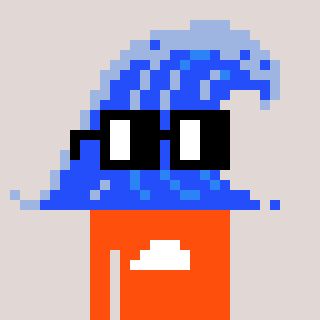
a pixel art character with square black glasses, a wave-shaped head and a orange-colored body on a warm background